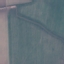
Land use / land cover class: AnnualCrop